Question: I have a problem when i enter the ionic cordova build android. I am not able to create an apk file on ubuntu 18.04.
I get the following error:
'''
Exception in thread "main"
javax.net.ssl.SSLException: java.lang.RuntimeException: Unexpected error: java.security.InvalidAlgorithmParameterException: the trustAnchors parameter must be non-empty
at sun.security.ssl.Alerts.getSSLException(Alerts.java:208)
at sun.security.ssl.SSLSocketImpl.fatal(SSLSocketImpl.java:1964)
at sun.security.ssl.SSLSocketImpl.fatal(SSLSocketImpl.java:1921)
at sun.security.ssl.SSLSocketImpl.handleException(SSLSocketImpl.java:1904)
at sun.security.ssl.SSLSocketImpl.startHandshake(SSLSocketImpl.java:1420)
at sun.security.ssl.SSLSocketImpl.startHandshake(SSLSocketImpl.java:1397)
at sun.net.www.protocol.https.HttpsClient.afterConnect(HttpsClient.java:559)
at sun.net.www.protocol.https.AbstractDelegateHttpsURLConnection.connect(AbstractDelegateHttpsURLConnection.java:185)
at sun.net.www.protocol.http.HttpURLConnection.getInputStream0(HttpURLConnection.java:1564)
at sun.net.www.protocol.http.HttpURLConnection.getInputStream(HttpURLConnection.java:1492)
at sun.net.www.protocol.https.HttpsURLConnectionImpl.getInputStream(HttpsURLConnectionImpl.java:263)
at org.gradle.wrapper.Download.downloadInternal(Download.java:60)
at org.gradle.wrapper.Download.download(Download.java:45)
at org.gradle.wrapper.Install$1.call(Install.java:62)
at org.gradle.wrapper.Install$1.call(Install.java:48)
at org.gradle.wrapper.ExclusiveFileAccessManager.access(ExclusiveFileAccessManager.java:69)
at org.gradle.wrapper.Install.createDist(Install.java:48)
at org.gradle.wrapper.WrapperExecutor.execute(WrapperExecutor.java:107)
at org.gradle.wrapper.GradleWrapperMain.main(GradleWrapperMain.java:61)
Caused by: java.lang.RuntimeException: Unexpected error: java.security.InvalidAlgorithmParameterException: the trustAnchors parameter must be non-empty
at sun.security.validator.PKIXValidator.<init>(PKIXValidator.java:91)
at sun.security.validator.Validator.getInstance(Validator.java:179)
at sun.security.ssl.X509TrustManagerImpl.getValidator(X509TrustManagerImpl.java:312)
at sun.security.ssl.X509TrustManagerImpl.checkTrustedInit(X509TrustManagerImpl.java:171)
at sun.security.ssl.X509TrustManagerImpl.checkTrusted(X509TrustManagerImpl.java:184)
at sun.security.ssl.X509TrustManagerImpl.checkServerTrusted(X509TrustManagerImpl.java:124)
at sun.security.ssl.ClientHandshaker.serverCertificate(ClientHandshaker.java:1596)
at sun.security.ssl.ClientHandshaker.processMessage(ClientHandshaker.java:216)
at sun.security.ssl.Handshaker.processLoop(Handshaker.java:1052)
at sun.security.ssl.Handshaker.process_record(Handshaker.java:987)
at sun.security.ssl.SSLSocketImpl.readRecord(SSLSocketImpl.java:1072)
at sun.security.ssl.SSLSocketImpl.performInitialHandshake(SSLSocketImpl.java:1385)
at sun.security.ssl.SSLSocketImpl.startHandshake(SSLSocketImpl.java:1413)
... 14 more
Caused by: java.security.InvalidAlgorithmParameterException: the trustAnchors parameter must be non-empty
at java.security.cert.PKIXParameters.setTrustAnchors(PKIXParameters.java:200)
at java.security.cert.PKIXParameters.<init>(PKIXParameters.java:120)
at java.security.cert.PKIXBuilderParameters.<init>(PKIXBuilderParameters.java:104)
at sun.security.validator.PKIXValidator.<init>(PKIXValidator.java:89)
... 26 more
(node:17896) UnhandledPromiseRejectionWarning: Error: /home/wzcoder/tzouq/platforms/android/gradlew: Command failed with exit code 1 Error output:
Exception in thread "main" javax.net.ssl.SSLException: java.lang.RuntimeException: Unexpected error: java.security.InvalidAlgorithmParameterException: the trustAnchors parameter must be non-empty
at sun.security.ssl.Alerts.getSSLException(Alerts.java:208)
at sun.security.ssl.SSLSocketImpl.fatal(SSLSocketImpl.java:1964)
at sun.security.ssl.SSLSocketImpl.fatal(SSLSocketImpl.java:1921)
at sun.security.ssl.SSLSocketImpl.handleException(SSLSocketImpl.java:1904)
at sun.security.ssl.SSLSocketImpl.startHandshake(SSLSocketImpl.java:1420)
at sun.security.ssl.SSLSocketImpl.startHandshake(SSLSocketImpl.java:1397)
at sun.net.www.protocol.https.HttpsClient.afterConnect(HttpsClient.java:559)
at sun.net.www.protocol.https.AbstractDelegateHttpsURLConnection.connect(AbstractDelegateHttpsURLConnection.java:185)
at sun.net.www.protocol.http.HttpURLConnection.getInputStream0(HttpURLConnection.java:1564)
at sun.net.www.protocol.http.HttpURLConnection.getInputStream(HttpURLConnection.java:1492)
at sun.net.www.protocol.https.HttpsURLConnectionImpl.getInputStream(HttpsURLConnectionImpl.java:263)
at org.gradle.wrapper.Download.downloadInternal(Download.java:60)
at org.gradle.wrapper.Download.download(Download.java:45)
at org.gradle.wrapper.Install$1.call(Install.java:62)
at org.gradle.wrapper.Install$1.call(Install.java:48)
at org.gradle.wrapper.ExclusiveFileAccessManager.access(ExclusiveFileAccessManager.java:69)
at org.gradle.wrapper.Install.createDist(Install.java:48)
at org.gradle.wrapper.WrapperExecutor.execute(WrapperExecutor.java:107)
at org.gradle.wrapper.GradleWrapperMain.main(GradleWrapperMain.java:61)
Caused by: java.lang.RuntimeException: Unexpected error: java.security.InvalidAlgorithmParameterException: the trustAnchors parameter must be non-empty
at sun.security.validator.PKIXValidator.<init>(PKIXValidator.java:91)
at sun.security.validator.Validator.getInstance(Validator.java:179)
at sun.security.ssl.X509TrustManagerImpl.getValidator(X509TrustManagerImpl.java:312)
at sun.security.ssl.X509TrustManagerImpl.checkTrustedInit(X509TrustManagerImpl.java:171)
at sun.security.ssl.X509TrustManagerImpl.checkTrusted(X509TrustManagerImpl.java:184)
at sun.security.ssl.X509TrustManagerImpl.checkServerTrusted(X509TrustManagerImpl.java:124)
at sun.security.ssl.ClientHandshaker.serverCertificate(ClientHandshaker.java:1596)
at sun.security.ssl.ClientHandshaker.processMessage(ClientHandshaker.java:216)
at sun.security.ssl.Handshaker.processLoop(Handshaker.java:1052)
at sun.security.ssl.Handshaker.process_record(Handshaker.java:987)
at sun.security.ssl.SSLSocketImpl.readRecord(SSLSocketImpl.java:1072)
at sun.security.ssl.SSLSocketImpl.performInitialHandshake(SSLSocketImpl.java:1385)
at sun.security.ssl.SSLSocketImpl.startHandshake(SSLSocketImpl.java:1413)
... 14 more
Caused by: java.security.InvalidAlgorithmParameterException: the trustAnchors parameter must be non-empty
at java.security.cert.PKIXParameters.setTrustAnchors(PKIXParameters.java:200)
at java.security.cert.PKIXParameters.<init>(PKIXParameters.java:120)
at java.security.cert.PKIXBuilderParameters.<init>(PKIXBuilderParameters.java:104)
at sun.security.validator.PKIXValidator.<init>(PKIXValidator.java:89)
... 26 more
at ChildProcess.whenDone (/home/wzcoder/tzouq/platforms/android/cordova/node_modules/cordova-common/src/superspawn.js:169:23)
at emitTwo (events.js:126:13)
at ChildProcess.emit (events.js:214:7)
at maybeClose (internal/child_process.js:925:16)
at Process.ChildProcess._handle.onexit (internal/child_process.js:209:5)
(node:17896) UnhandledPromiseRejectionWarning: Unhandled promise rejection. This error originated either by throwing inside of an async function without a catch block, or by rejecting a promise which was not handled with .catch(). (rejection id: 1)
(node:17896) [DEP0018] DeprecationWarning: Unhandled promise rejections are deprecated. In the future, promise rejections that are not handled will terminate the Node.js process with a non-zero exit code.
'''
Can anyone help me?

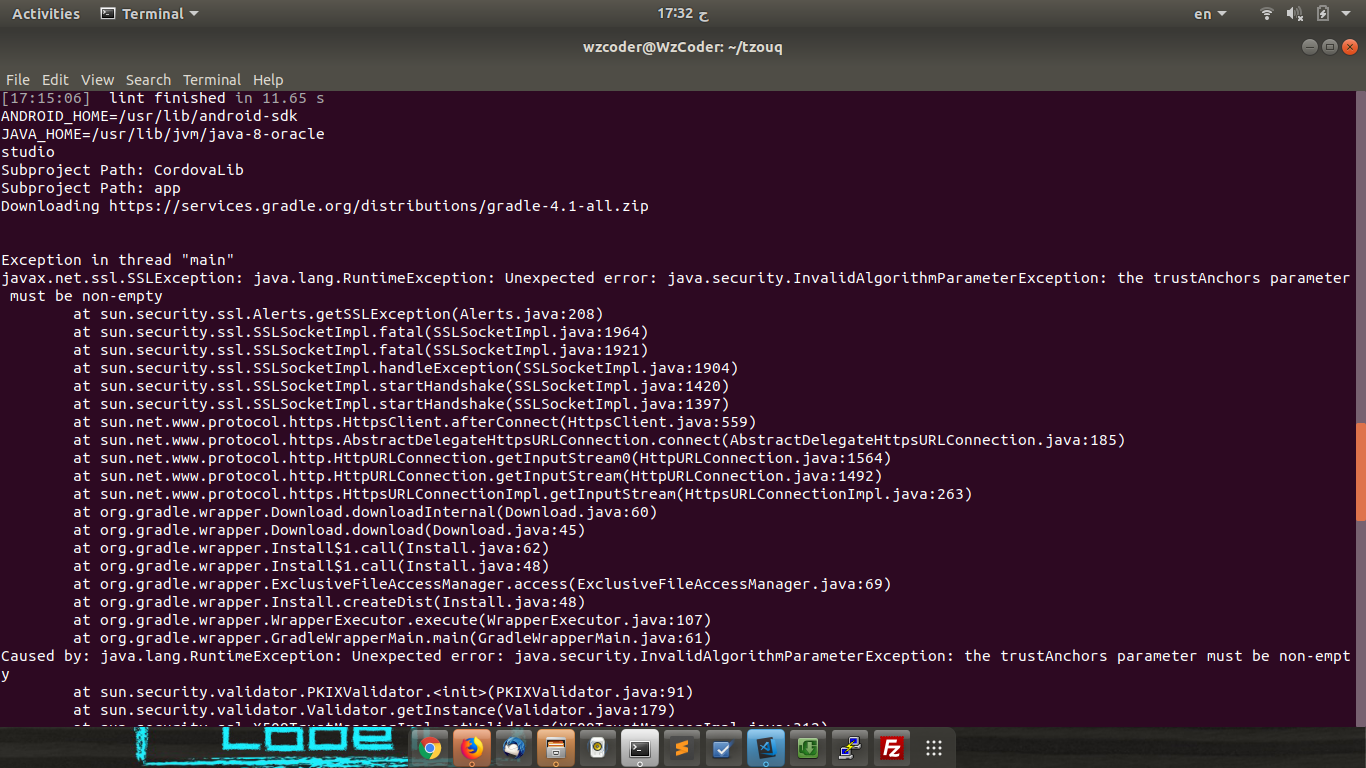
Answer: I got the same error with you, and I found the solution at <URL>
Update the CA certificates using: 'sudo update-ca-certificates -'f and 'sudo apt install ca-certificates-java --reinstall'